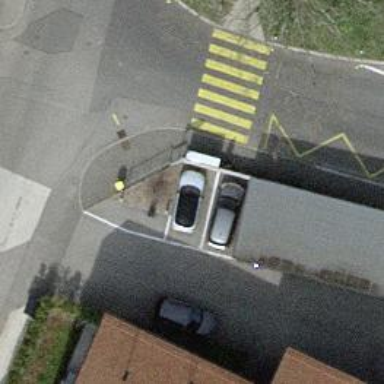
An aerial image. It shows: Bicycle parking facility.